【题型】证明题　【知识点】立体几何　【难度】medium
如图，在四棱锥$P-ABCD$中，底面$ABCD$是菱形，$PA \perp$平面$ABCD$，且$PA=AB=4$，$AB$的中点为$G$，$PD$的中点为$F$.

(1) 证明：$AF / \! /$平面$PGC$；

(2) 若直线$FC$与面$ABCD$所成角为$\dfrac{\pi}{6}$，求点$B$到平面$PGC$的距离.
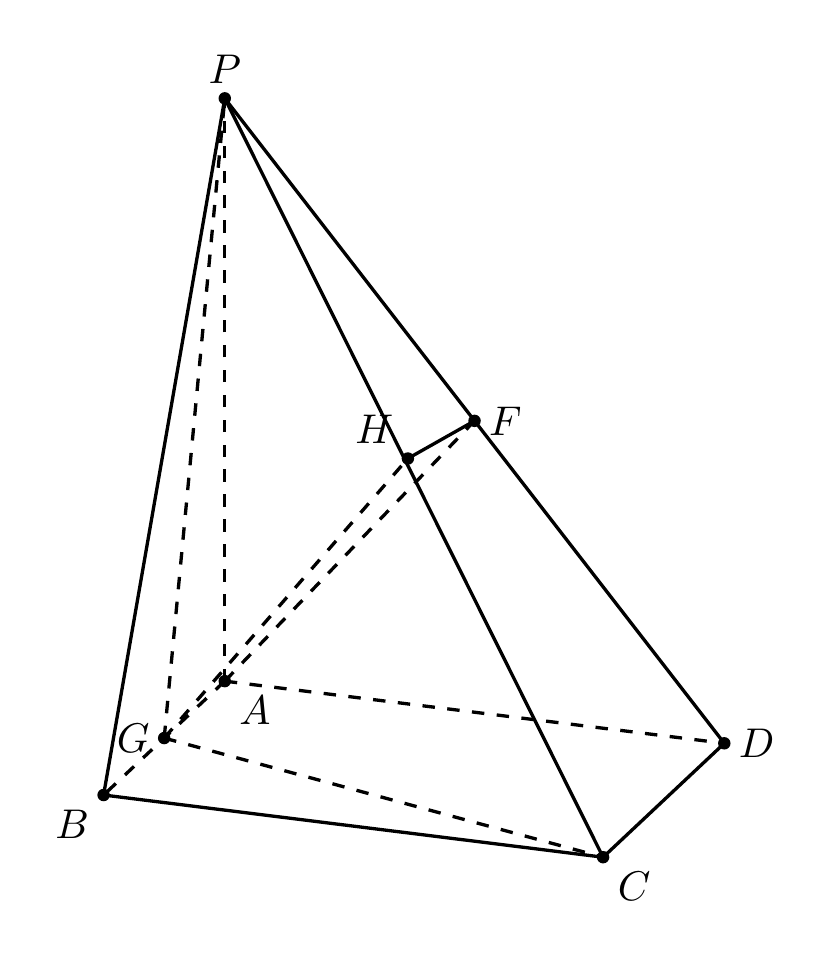
【解答】
【详解】(1) 如图，设$PC$的中点为$H$，连结$FH$、$HG$、$FG$，

因为$AB$的中点为$G$，$PD$的中点为$F$，所以$FH$是$\triangle PCD$的中位线，

所以$FH / \! / CD$，$FH = \dfrac{1}{2}CD$，因为底面$ABCD$是菱形，

所以$AG / \! / CD$，$AG = \dfrac{1}{2}CD$，所以$FH / \! / AG$，$FH = AG$，

得到四边形$AGHF$为平行四边形，则$AF / \! / GH$，

又$GH \subset$平面$PGC$，$AF \not\subset$平面$PGC$，故$AF / \! /$平面$PGC$.

(2) 由题意得$PA \perp$平面$ABCD$，连接$CF$、$AC$，

如图，作$AQ \perp AD$，以$A$为原点建立空间直角坐标系，

因为$PA=AB=4$，底面$ABCD$是菱形，所以$D(0,4,0)$，$P(0,0,4)$，$A(0,0,0)$，

设$\angle ABC = \theta$，则$B(4\sin\theta, -4\cos\theta, 0)$，$C(4\sin\theta, 4-4\cos\theta, 0)$，

则$\overrightarrow{AB} = (4\sin\theta, -4\cos\theta, 0)$，$\overrightarrow{BC} = (0,4,0)$，而$AB$的中点为$G$，

$PD$的中点为$F$，由中点坐标公式得$F(0,2,2)$，$G(2\sin\theta, -2\cos\theta, 0)$

则$\overrightarrow{FC} = (4\sin\theta, 2-4\cos\theta, -2)$，易得面$ABCD$的法向量为$\vec{n} = (0,0,1)$，

因为直线$FC$与面$ABCD$所成角为$\dfrac{\pi}{6}$，所以 $\frac{1}{2} = \frac{|-2|}{\sqrt{(4\sin\theta)^2 + (2-4\cos\theta)^2 + (-2)^2}},$

由图形得$\theta$是锐角，解得$\theta = \dfrac{\pi}{3}$，则此时$B(2\sqrt{3}, -2, 0)$，$C(2\sqrt{3}, 2, 0)$，

得到$G(\sqrt{3}, -1, 0)$，而$\overrightarrow{PC} = (2\sqrt{3}, 2, -4)$，$\overrightarrow{GC} = (\sqrt{3}, 3, 0)$，

设面$PGC$的法向量为$\vec{m} = (a,b,c)$，

则$\overrightarrow{PC} \cdot \vec{m} = 2\sqrt{3}a + 2b - 4c = 0$，$\overrightarrow{GC} \cdot \vec{m} = \sqrt{3}a + 3b = 0$，

令$a = \sqrt{3}$，解得$b = -1$，$c = 1$，故$\vec{m} = (\sqrt{3}, -1, 1)$，

设点$B$到平面$PGC$的距离为$d$，由点到平面的距离公式得 $d = \frac{|\vec{m} \cdot \overrightarrow{BC}|}{|\vec{m}|} = \frac{|-4|}{\sqrt{(\sqrt{3})^2 + (-1)^2 + 1}} = \frac{4}{\sqrt{5}} = \frac{4\sqrt{5}}{5}.$
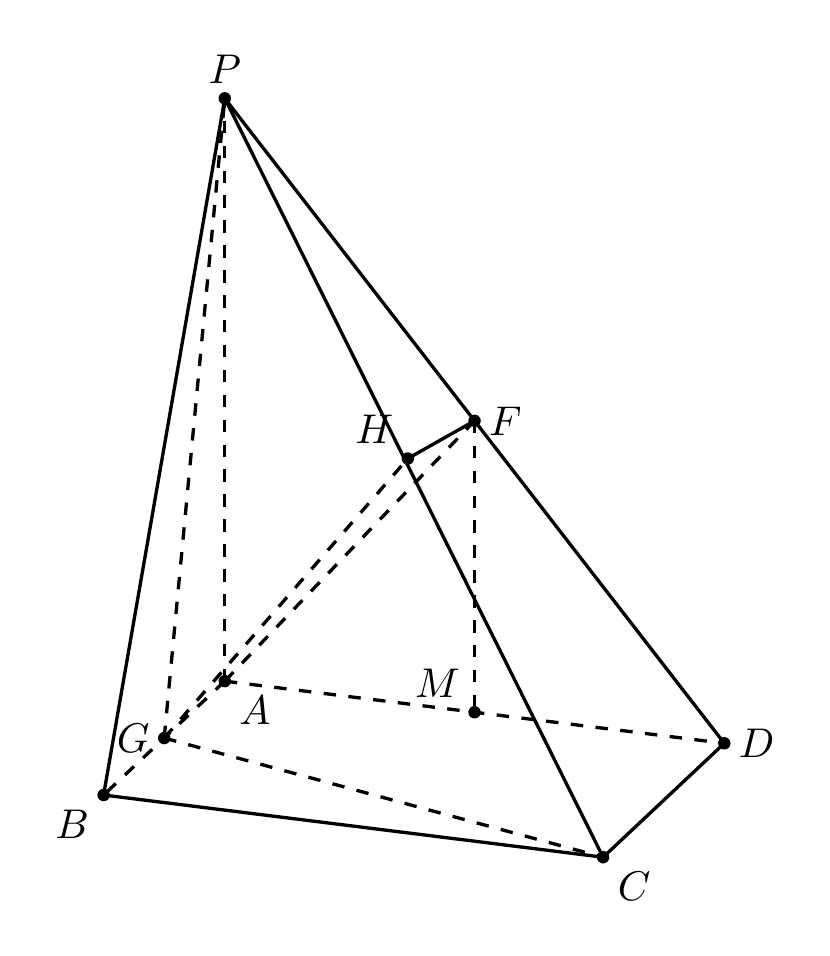
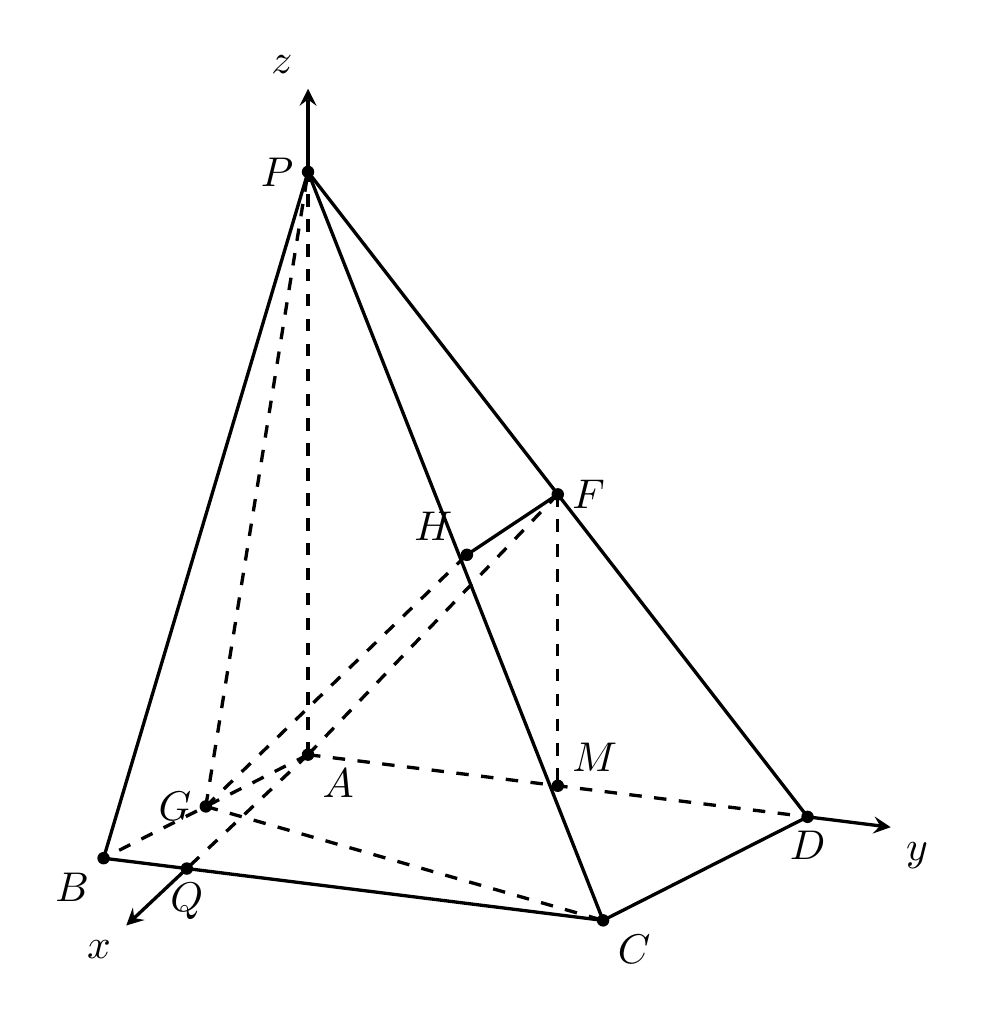